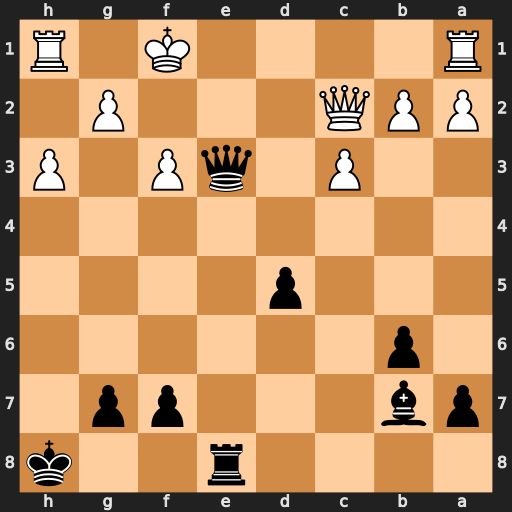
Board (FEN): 4r2k/pb3pp1/1p6/3p4/8/2P1qP1P/PPQ3P1/R4K1R
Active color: b
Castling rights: -
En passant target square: -
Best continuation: Ba6+ c4 Bxc4+ Qxc4 dxc4